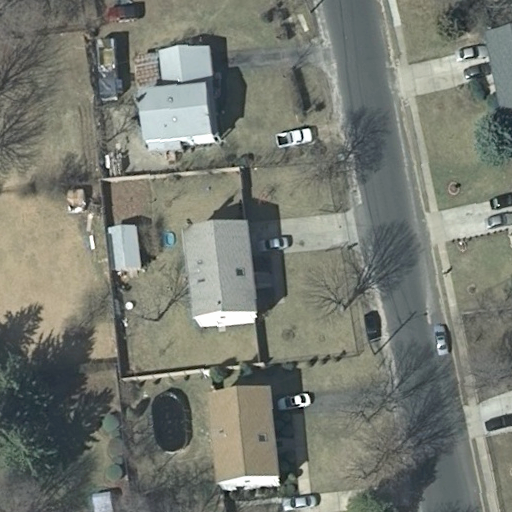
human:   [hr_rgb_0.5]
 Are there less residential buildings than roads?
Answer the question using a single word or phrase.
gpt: no

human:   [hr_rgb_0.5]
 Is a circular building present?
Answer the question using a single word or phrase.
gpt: no

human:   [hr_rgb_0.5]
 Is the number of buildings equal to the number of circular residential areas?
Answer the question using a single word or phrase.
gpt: no

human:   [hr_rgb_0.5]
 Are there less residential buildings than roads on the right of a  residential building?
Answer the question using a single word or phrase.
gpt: no

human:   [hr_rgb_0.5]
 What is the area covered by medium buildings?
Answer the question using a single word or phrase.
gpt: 714m2

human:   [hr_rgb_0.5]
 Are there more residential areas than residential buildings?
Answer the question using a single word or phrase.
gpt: no

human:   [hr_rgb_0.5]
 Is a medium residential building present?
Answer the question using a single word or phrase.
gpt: yes

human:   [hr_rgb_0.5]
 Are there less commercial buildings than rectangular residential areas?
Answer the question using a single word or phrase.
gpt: yes

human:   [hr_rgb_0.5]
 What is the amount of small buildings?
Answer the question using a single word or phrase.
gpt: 2

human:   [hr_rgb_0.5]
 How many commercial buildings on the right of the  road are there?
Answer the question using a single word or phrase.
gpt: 0

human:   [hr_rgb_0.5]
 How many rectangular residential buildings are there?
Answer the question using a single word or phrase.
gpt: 3

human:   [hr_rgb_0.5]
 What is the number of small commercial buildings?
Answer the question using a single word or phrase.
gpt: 0

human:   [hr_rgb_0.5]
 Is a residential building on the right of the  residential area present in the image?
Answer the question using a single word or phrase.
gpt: yes

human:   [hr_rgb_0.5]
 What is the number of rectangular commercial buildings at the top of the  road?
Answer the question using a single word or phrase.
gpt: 0

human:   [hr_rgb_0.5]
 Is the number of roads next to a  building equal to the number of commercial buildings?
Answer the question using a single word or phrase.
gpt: no

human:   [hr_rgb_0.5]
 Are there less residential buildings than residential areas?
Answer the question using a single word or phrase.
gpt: no

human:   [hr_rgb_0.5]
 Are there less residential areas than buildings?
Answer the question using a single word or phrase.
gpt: yes

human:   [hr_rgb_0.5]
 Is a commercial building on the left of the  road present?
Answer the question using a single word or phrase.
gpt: no

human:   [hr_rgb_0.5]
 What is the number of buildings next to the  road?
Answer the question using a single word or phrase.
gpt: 5

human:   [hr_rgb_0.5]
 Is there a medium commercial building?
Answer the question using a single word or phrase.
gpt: no

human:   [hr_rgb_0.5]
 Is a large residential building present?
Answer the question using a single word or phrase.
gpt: no

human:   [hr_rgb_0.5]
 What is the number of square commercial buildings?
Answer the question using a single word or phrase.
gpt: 0

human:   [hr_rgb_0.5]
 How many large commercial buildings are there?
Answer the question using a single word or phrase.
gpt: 0

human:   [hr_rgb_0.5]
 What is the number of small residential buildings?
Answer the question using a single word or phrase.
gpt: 1

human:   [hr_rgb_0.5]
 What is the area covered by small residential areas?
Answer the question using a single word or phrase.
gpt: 0m2

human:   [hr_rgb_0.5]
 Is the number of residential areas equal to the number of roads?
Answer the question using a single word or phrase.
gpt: yes

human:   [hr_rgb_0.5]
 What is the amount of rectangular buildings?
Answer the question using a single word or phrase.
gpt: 4

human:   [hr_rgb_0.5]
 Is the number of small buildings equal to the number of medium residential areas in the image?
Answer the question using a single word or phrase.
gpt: no

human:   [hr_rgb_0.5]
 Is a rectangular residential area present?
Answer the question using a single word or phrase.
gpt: yes

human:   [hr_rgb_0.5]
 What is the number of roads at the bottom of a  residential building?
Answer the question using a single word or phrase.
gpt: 0

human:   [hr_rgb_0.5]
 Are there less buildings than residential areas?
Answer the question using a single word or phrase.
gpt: no

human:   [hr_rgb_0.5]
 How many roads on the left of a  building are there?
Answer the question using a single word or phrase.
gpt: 1

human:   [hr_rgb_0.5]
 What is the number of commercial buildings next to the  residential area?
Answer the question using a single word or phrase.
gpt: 0

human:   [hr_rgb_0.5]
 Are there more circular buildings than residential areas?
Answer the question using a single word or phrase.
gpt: no

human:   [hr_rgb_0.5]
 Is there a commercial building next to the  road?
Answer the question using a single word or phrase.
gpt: no

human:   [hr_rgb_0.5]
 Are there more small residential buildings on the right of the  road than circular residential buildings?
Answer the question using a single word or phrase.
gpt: yes